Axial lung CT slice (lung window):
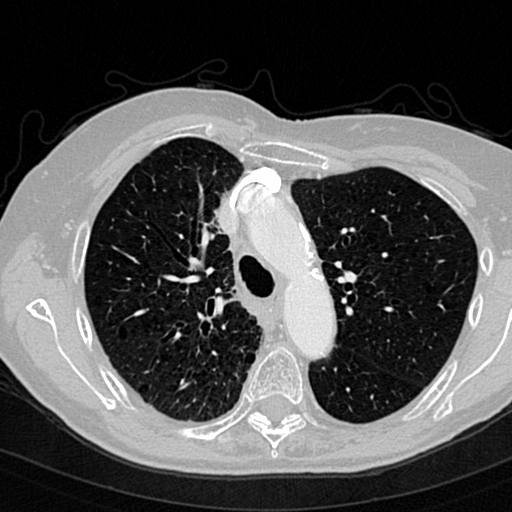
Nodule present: no